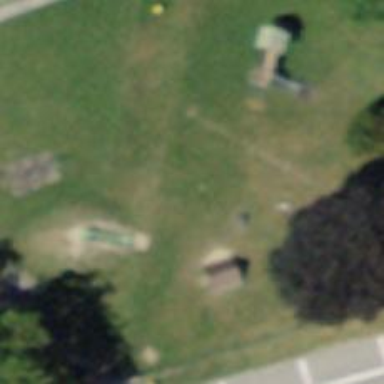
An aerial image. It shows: Playground area for leisure land.